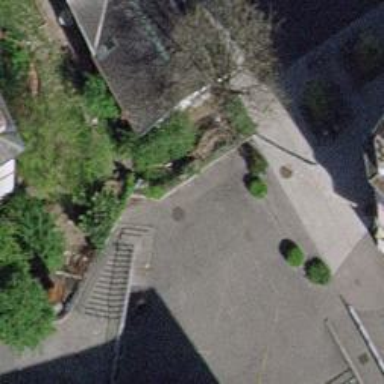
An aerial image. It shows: Concrete steps with ramp available for accessibility.